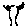
Label: tree